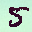
Label: 5